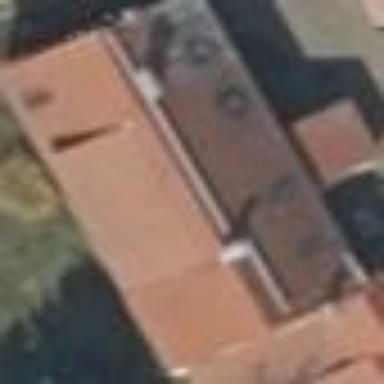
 oriented along the structure. The roof is red in color."